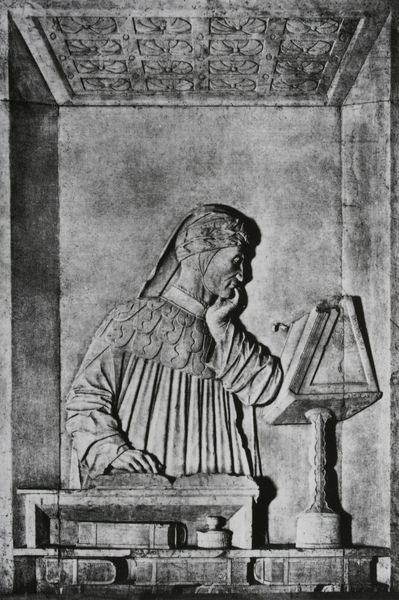
Titel: Trauerdenkmal für Dante Alighieri (Ausschnitt)
Künstler: Pietro Lombardo
Standort: Ravenna
Institution: San Francesco
Schlagwörter: dunkel, gott, hand, mann, schatten, umhang, weiß, blumen, grau, hell, hut, lampe, licht, marmor, mund, nase, profil, raum, schwarz, tisch, tür, zimmer, tuch, haube, muster, ornament, rock, kappe, mütze, wand, architektur, arm, augen, bibel, falten, gesicht, kleidung, kragen, sockel, stehen, stein, hals, innenraum, möbel, portrait, porträt, kalt, kirche, figur, gewand, mantel, stoff, stoffe, decke, kinn, renaissance, kopfbedeckung, relief, bücher, schrank, schreibtisch, enge, italien, perspektive, lehrer, fels, mauer, schattierung, schattierungen, falte, kopftuch, lesen, ornamente, stube, bildhauerei, plastik, nachdenklich, stofflichkeit, nachdenken, foto, wände, philosoph, buch, denken, dose, kloster, rechteck, balustrade, steht, schwarzweiss, denker, gestik, helm, fass, kranz, tinte, pult, wissenschaftler, photo, mauern, dante, priester, toff, florenz, forscher, mönch, ständer, bibliothek, lesepult, leser, gelehrter, kassetten, kassettendecke, fresko, haptisch, lesend, studieren, tintenfass, schreibpult, sekretär, aufgeschlagen, glauben, turban, rosetten, quadratisch, wissenschaft, bildhauer, kassettierung, protrait, forschen, freske, humanist, haptik, erasmus, meditation, releif, uch, timmer, meißel, gefache, basso relief, buach, stehpult, stofflichkeits, studiolo, wmittelalter, duch, gemeistelt, bücherhalter, quatratisch, lesetube